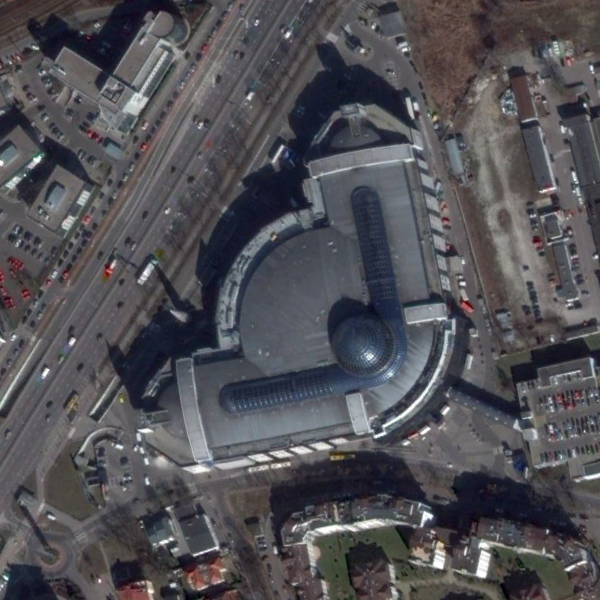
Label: Center